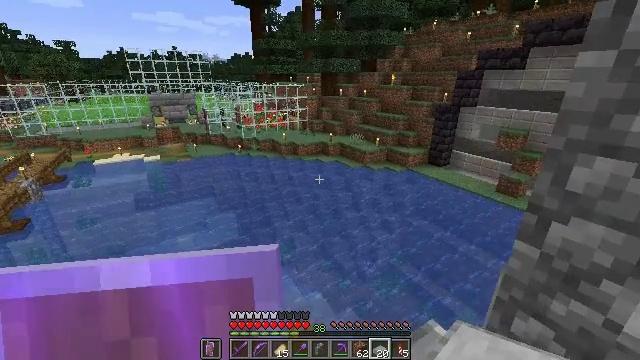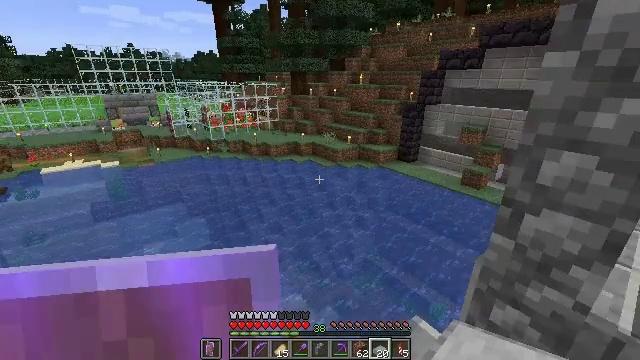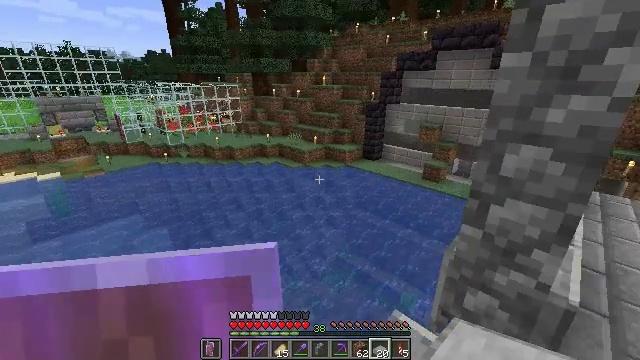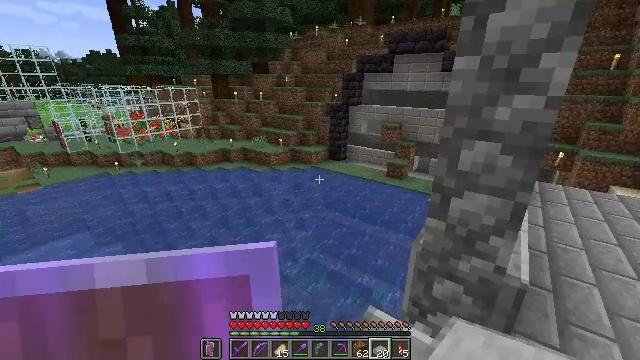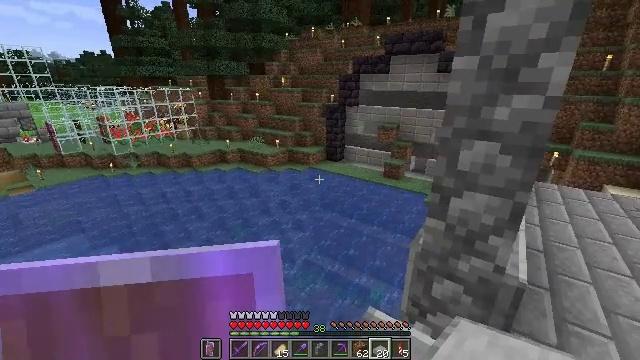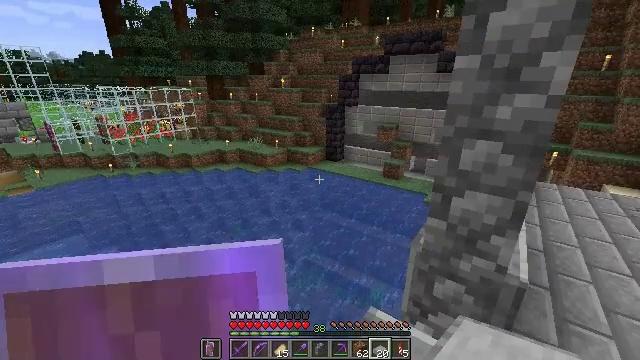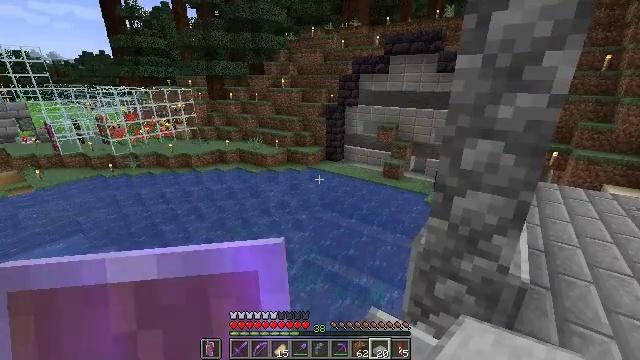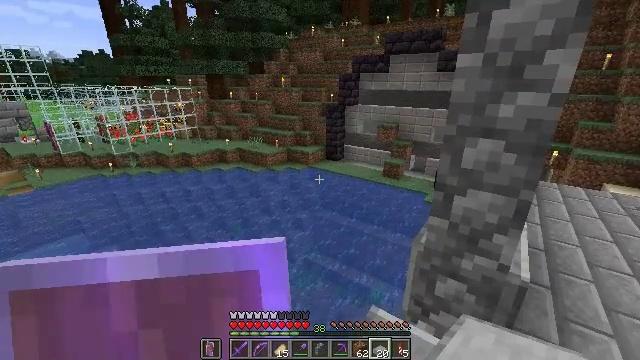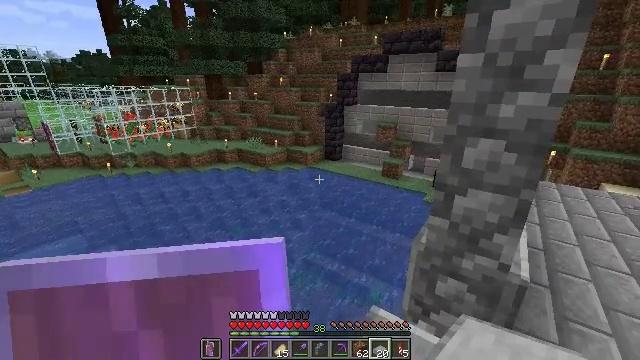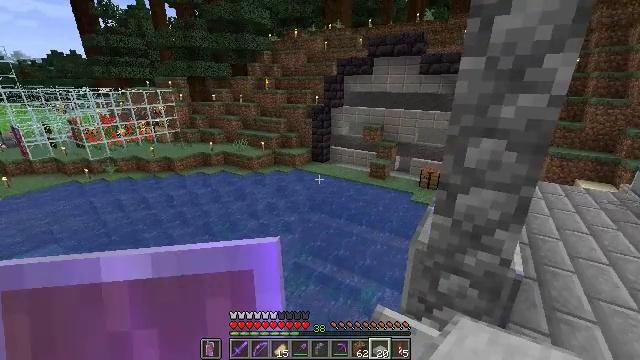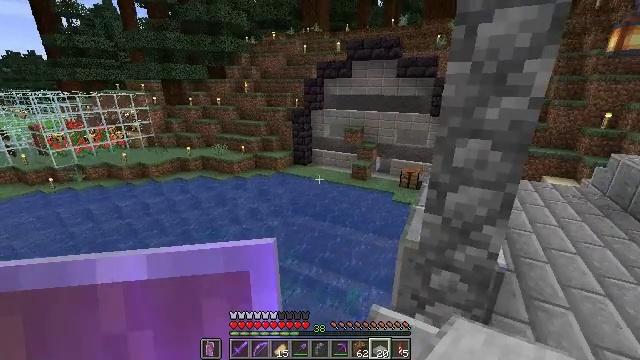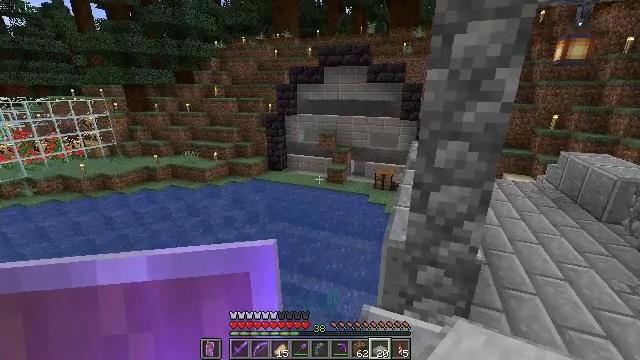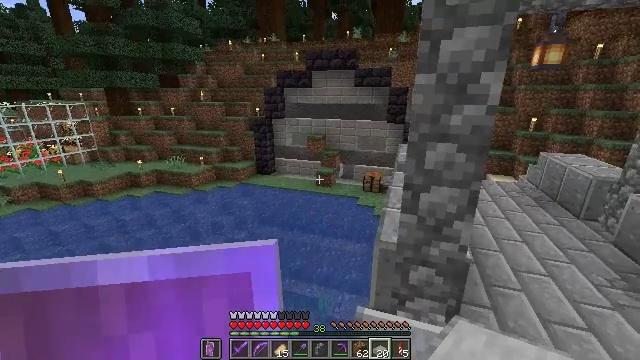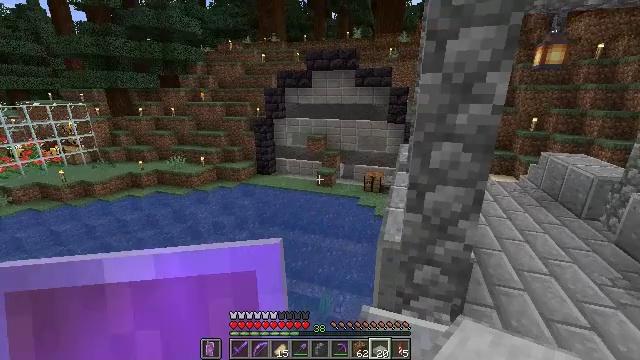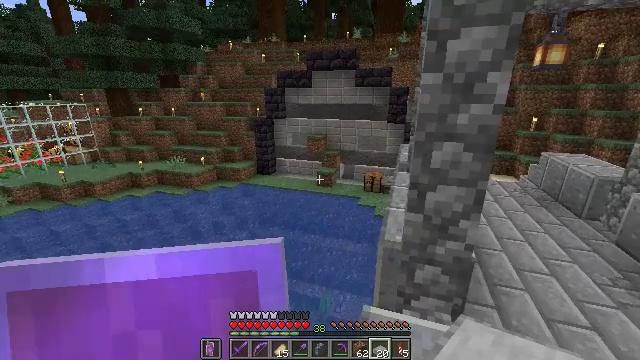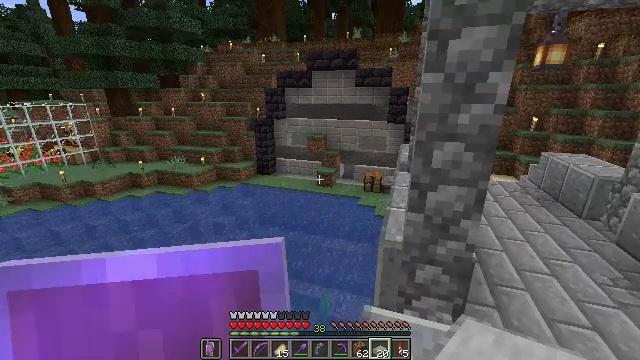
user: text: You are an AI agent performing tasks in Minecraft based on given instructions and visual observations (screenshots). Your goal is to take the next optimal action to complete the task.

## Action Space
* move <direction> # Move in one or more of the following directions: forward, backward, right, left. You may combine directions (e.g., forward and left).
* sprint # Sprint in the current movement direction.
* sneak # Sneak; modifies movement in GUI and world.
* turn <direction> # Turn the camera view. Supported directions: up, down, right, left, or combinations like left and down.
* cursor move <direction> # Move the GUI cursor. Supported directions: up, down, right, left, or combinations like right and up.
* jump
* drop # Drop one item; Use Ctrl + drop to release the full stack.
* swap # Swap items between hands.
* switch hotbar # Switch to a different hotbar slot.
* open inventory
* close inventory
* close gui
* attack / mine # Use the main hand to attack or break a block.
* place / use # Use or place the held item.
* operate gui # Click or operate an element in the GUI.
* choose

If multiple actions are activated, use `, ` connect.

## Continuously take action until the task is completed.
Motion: motion action
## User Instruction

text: mine block light gray stained glass
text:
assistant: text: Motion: turn right
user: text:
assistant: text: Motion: turn right
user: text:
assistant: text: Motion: turn right
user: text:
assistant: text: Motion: no_op
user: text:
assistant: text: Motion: no_op
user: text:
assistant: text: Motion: no_op
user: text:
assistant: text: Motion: no_op
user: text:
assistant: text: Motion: move left
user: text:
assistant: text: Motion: move left, turn right
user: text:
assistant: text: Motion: turn right
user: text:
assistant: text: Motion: turn right and up
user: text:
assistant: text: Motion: turn right
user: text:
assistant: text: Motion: no_op
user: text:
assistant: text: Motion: no_op
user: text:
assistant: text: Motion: no_op
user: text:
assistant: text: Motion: no_op
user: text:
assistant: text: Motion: no_op
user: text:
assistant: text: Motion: no_op
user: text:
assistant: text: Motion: sneak
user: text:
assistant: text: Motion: sneak
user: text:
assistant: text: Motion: sneak
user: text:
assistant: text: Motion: sneak
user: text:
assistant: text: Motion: sneak
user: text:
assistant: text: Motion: sneak
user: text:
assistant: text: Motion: move left, sneak, turn right and up
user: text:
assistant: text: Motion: move left, sneak, turn up
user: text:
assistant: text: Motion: move left, sneak
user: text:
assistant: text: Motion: move left, sneak, turn up
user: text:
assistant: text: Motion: move left, sneak
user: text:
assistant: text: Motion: move left, sneak